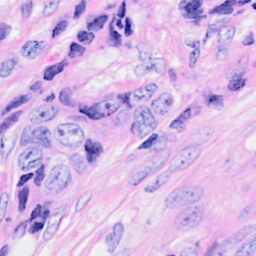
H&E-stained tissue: Breast